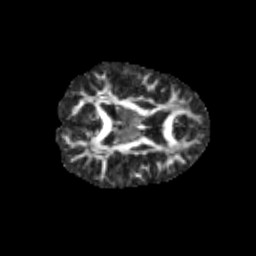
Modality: FA
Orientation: axial
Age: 11
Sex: female
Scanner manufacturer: siemens
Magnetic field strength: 3 T
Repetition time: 3.8 s
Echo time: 0.07 s